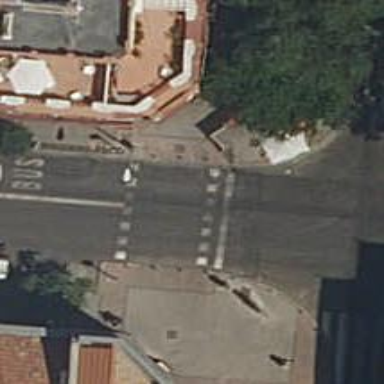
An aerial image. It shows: Crossing with traffic signals.